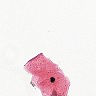
Metastatic tissue present: no